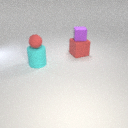
small red rubber sphere in front of small purple rubber cube